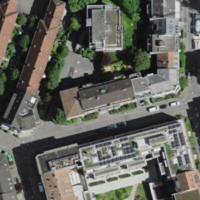
EUNIS habitat code: 54
Species observed at this site:
Phylloscopus proregulus